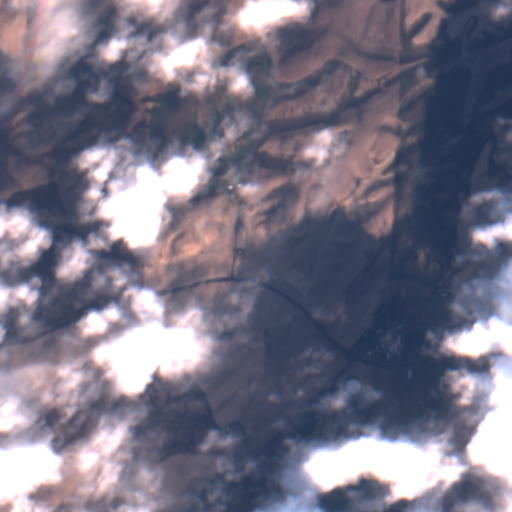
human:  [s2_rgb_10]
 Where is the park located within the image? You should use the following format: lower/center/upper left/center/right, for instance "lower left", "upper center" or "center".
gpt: The park is located in the center right of the image.
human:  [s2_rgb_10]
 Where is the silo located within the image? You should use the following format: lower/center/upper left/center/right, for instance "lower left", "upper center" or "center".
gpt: The silo is located in the lower center of the image.
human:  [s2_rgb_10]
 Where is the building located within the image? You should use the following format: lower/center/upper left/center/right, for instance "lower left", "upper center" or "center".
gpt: The building is located in the lower center of the image.
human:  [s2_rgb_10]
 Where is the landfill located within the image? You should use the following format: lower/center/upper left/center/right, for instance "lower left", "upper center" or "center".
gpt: There is no landfill in the image.